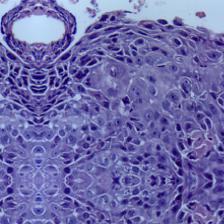
Diagnosis: OSCC